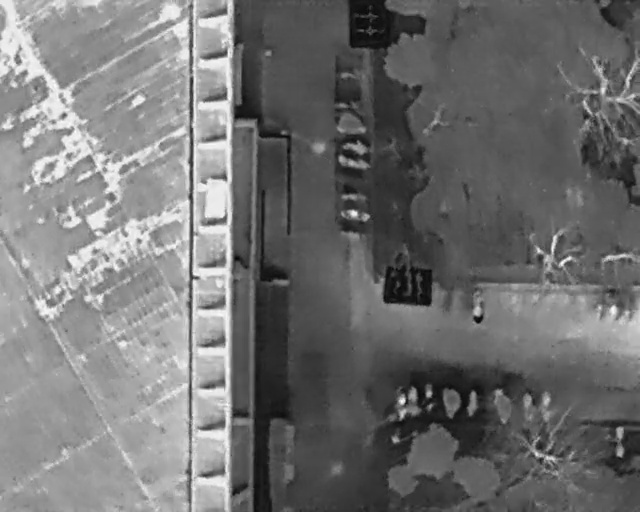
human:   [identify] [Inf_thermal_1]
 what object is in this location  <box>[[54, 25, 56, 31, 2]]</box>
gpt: <ref>1 medium bicycle at the top</ref>

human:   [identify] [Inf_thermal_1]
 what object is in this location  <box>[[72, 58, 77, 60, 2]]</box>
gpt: <ref>1 medium bicycle at the right</ref>